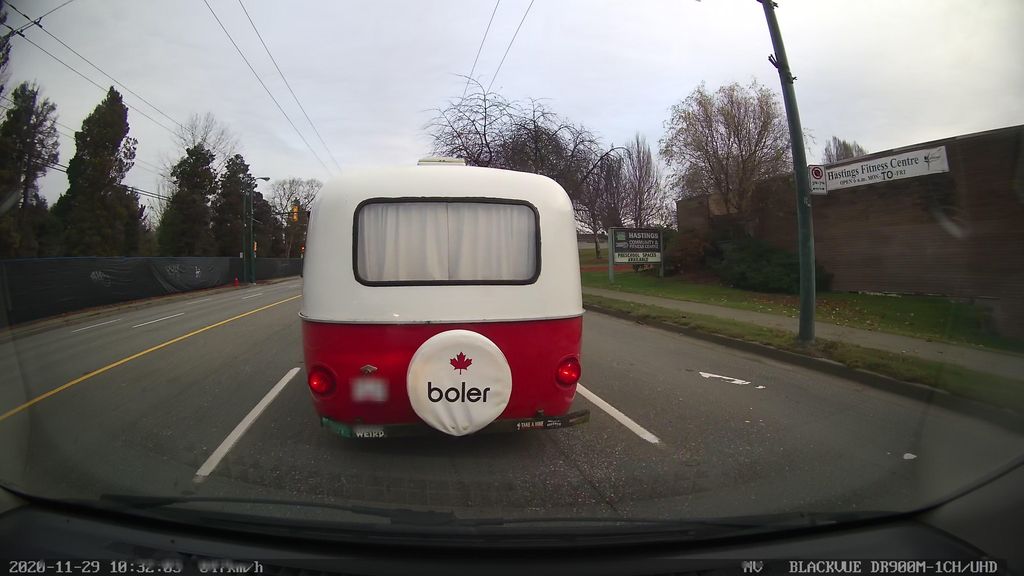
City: vancouver